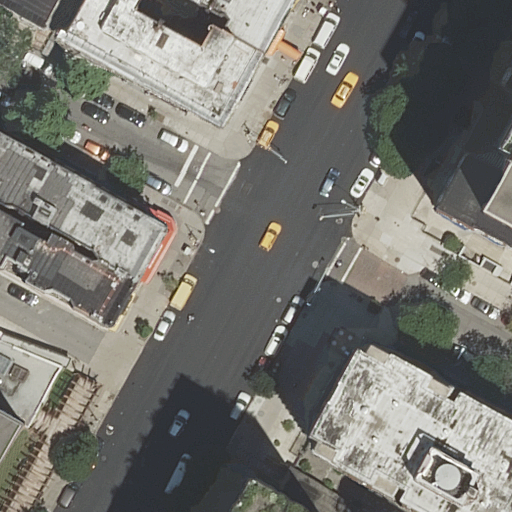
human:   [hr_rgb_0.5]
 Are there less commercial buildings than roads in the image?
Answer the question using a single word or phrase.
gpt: yes

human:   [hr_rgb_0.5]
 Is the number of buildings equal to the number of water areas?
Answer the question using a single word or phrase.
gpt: no

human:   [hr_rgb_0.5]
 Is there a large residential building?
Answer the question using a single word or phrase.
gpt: yes

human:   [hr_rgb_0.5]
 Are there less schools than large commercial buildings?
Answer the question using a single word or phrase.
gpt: no

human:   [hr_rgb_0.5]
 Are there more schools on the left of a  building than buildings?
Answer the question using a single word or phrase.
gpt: no

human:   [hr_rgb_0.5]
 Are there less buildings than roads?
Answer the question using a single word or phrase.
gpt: no

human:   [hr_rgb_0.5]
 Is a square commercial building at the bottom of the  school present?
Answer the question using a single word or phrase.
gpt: no

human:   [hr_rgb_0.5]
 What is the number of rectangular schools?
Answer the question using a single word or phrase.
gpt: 1

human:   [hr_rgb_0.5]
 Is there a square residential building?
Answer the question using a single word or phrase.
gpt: no

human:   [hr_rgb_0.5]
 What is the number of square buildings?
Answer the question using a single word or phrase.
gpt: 0

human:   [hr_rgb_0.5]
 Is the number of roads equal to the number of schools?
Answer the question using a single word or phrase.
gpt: no

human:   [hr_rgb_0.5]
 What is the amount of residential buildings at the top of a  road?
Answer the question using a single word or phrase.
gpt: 6

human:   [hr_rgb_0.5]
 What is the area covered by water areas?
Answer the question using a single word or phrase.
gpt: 0m2

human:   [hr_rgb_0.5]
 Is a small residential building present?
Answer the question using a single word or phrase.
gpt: yes

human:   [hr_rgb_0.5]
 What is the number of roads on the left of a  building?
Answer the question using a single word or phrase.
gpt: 3

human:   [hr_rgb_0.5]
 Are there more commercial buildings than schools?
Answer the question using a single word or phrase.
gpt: no

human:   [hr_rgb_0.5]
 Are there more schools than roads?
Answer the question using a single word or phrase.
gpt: no

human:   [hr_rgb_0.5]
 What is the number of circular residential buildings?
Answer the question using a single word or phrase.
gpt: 0

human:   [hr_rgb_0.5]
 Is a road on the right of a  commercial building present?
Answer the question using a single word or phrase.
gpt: no

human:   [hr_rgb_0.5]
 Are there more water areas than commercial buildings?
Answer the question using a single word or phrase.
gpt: no

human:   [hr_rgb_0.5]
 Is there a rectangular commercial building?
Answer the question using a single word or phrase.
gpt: no

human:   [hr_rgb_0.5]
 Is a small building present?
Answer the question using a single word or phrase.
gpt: yes

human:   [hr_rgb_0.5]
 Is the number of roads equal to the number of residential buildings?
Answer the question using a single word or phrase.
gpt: no

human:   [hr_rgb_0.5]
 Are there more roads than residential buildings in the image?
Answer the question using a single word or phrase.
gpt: no

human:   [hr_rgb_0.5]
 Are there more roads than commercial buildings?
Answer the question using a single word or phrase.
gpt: yes

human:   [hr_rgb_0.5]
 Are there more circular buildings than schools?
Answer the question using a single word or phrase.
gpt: no

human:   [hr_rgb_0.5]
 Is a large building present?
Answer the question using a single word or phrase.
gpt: yes

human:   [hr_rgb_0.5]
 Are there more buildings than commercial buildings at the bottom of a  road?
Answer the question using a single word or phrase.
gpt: yes

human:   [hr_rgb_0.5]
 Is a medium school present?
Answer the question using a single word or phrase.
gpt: yes

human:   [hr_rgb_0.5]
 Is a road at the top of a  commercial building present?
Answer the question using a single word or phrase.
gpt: no

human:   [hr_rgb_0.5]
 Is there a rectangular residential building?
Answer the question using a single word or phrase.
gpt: yes

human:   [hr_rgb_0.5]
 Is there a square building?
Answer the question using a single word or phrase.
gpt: no

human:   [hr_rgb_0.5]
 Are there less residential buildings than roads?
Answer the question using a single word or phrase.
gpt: no

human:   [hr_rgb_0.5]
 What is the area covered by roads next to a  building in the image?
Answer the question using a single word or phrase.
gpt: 0m2

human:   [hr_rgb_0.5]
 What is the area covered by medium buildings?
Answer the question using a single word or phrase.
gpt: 1206m2

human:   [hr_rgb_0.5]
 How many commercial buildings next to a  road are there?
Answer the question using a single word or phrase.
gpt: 0